Question: I have a problem in Swift with UITableViewCell background image. Let's say that it shows quite fine one iPhone5 but on iPhone 6Plus it is stretch and thus it looks bad. This is probably due to Aspect fill or something which I really couldn't manage to change and achieve what I want so would be the best if someone could poke sample code I am providing as well as image how it should look, so anyone can check it out and maybe give me some hint or tip or sample code or even fixed demo version.
So here it is:

Note that on left side there is a curve (like half a circle) around right side of icon. On bigger phones or tablet, that curve gets super stretch thus completely destroying the look.
<URL>
Thanks all in advance for any help. I am pretty stuck with this one.
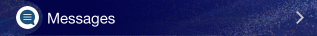
Answer: You can stretch an image while preserving the aspect ratio of a portion of that image using slicing. Xcode offers a graphical interface for doing this. The idea is that you decide what parts of the image are allowed to stretch and which aren't.
<URL>